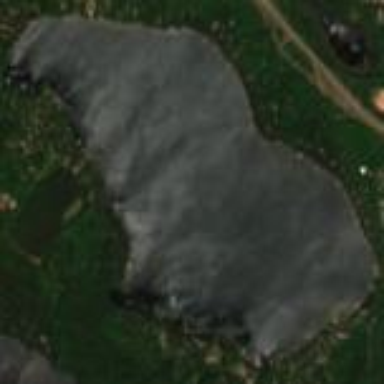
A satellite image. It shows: Serene lake.